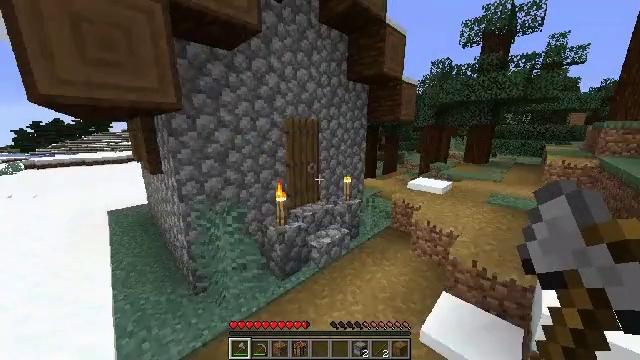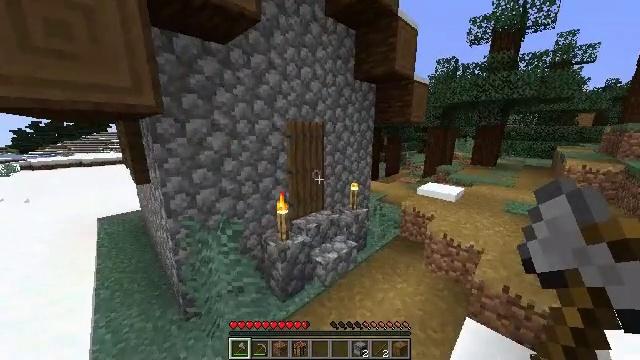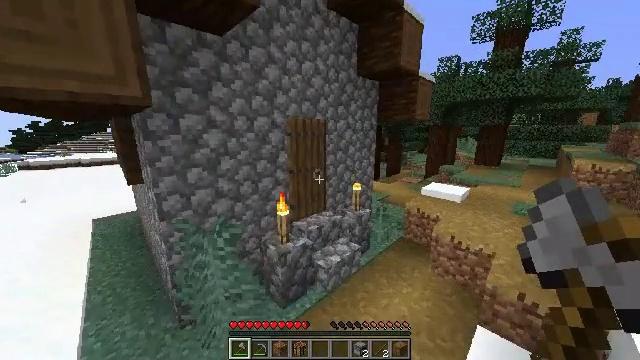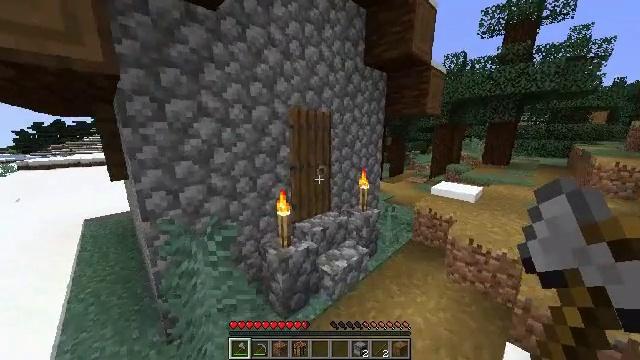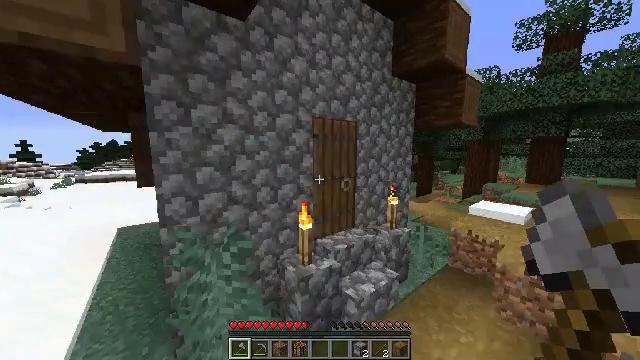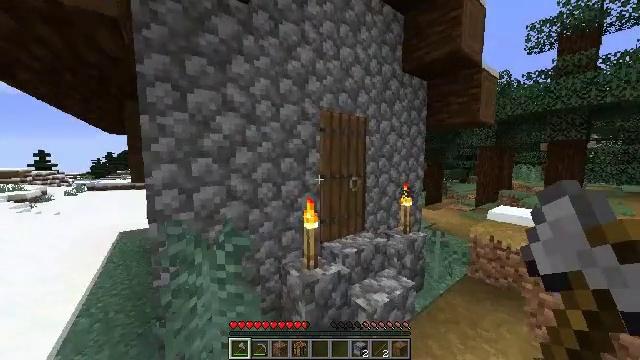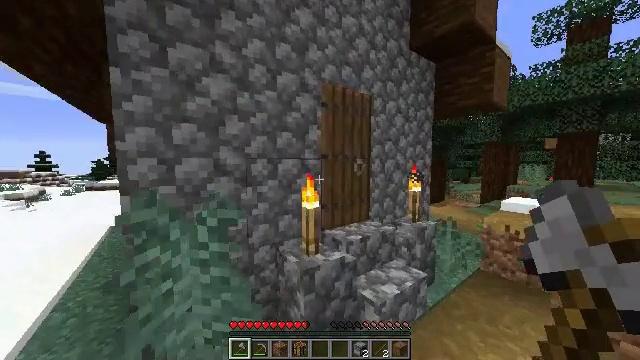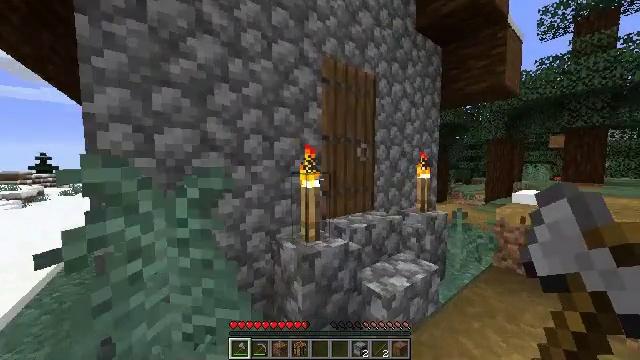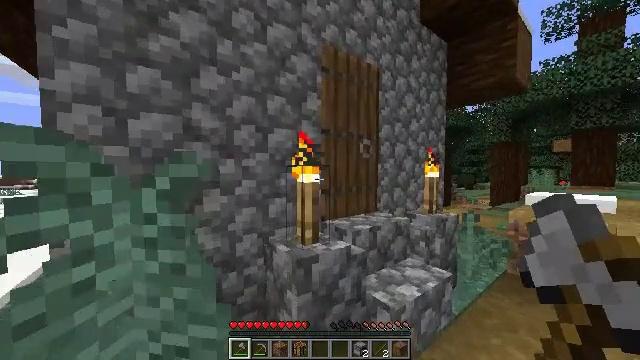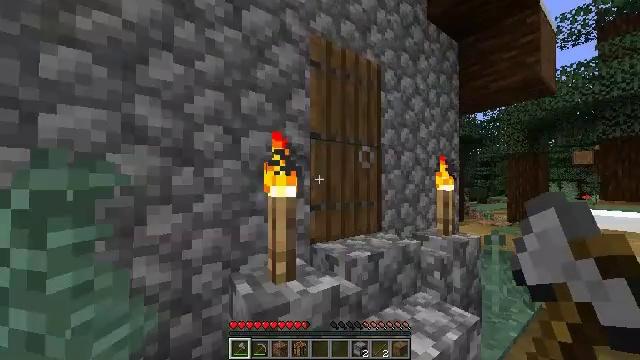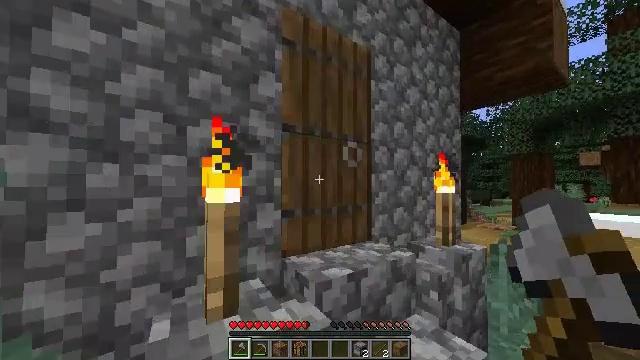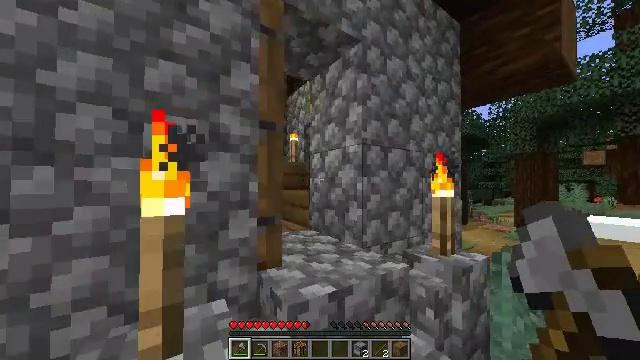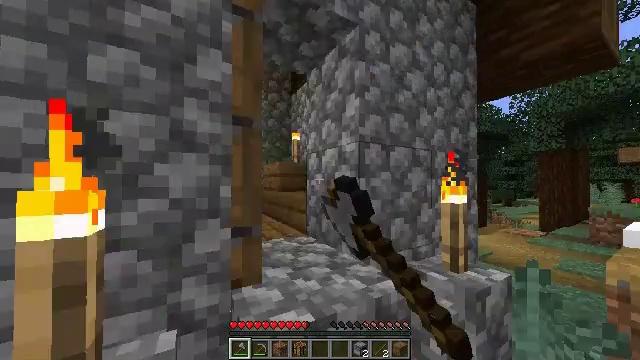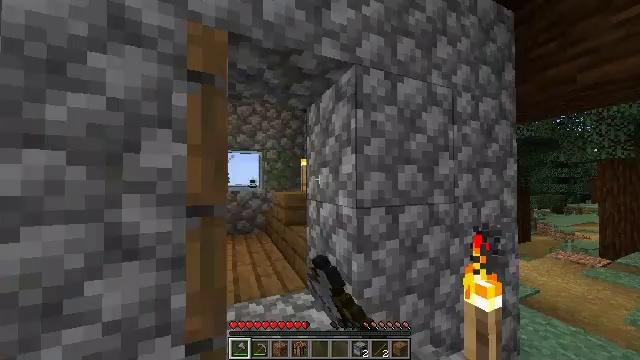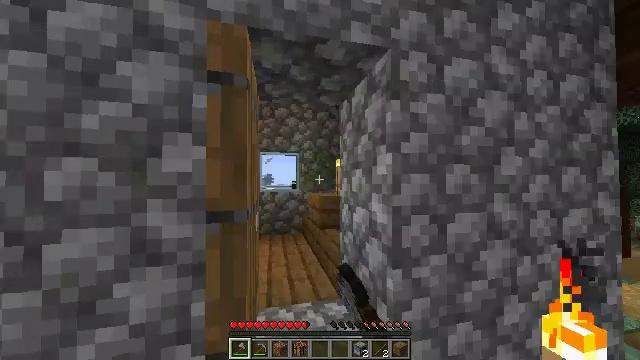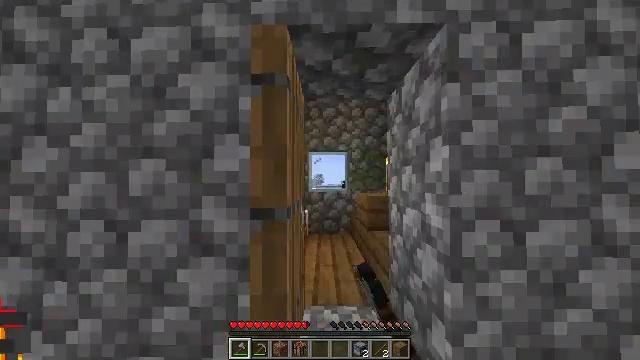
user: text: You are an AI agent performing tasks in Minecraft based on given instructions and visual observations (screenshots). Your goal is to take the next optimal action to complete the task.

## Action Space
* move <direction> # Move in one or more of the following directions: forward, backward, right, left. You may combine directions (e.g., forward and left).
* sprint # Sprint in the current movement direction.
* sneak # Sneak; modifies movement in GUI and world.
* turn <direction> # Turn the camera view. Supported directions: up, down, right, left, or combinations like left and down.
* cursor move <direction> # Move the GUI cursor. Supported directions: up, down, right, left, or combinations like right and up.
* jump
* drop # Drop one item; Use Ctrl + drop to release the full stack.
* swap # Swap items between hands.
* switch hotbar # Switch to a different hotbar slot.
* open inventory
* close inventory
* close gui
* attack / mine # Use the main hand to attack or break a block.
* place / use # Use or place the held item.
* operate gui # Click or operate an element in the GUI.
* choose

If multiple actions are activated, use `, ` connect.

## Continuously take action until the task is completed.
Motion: motion action
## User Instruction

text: Collect books by breaking the bookshelf.
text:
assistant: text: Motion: move forward, sprint, jump
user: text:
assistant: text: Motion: move forward, sprint, jump
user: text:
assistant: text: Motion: move forward, sprint
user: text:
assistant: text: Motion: move forward, sprint, turn left and up
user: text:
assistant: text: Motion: move forward, sprint, turn left and up
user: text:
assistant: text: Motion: move forward, sprint
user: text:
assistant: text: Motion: move forward and move right, sprint
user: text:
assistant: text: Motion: move forward and move right, sprint, turn up
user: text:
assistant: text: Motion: move forward and move right, sprint, turn left and up
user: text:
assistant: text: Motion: move forward and move right, sprint
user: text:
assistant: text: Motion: move forward and move right, sprint, use / place
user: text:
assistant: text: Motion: move forward and move right, sprint, turn left, use / place
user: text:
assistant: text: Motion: move forward and move right, sprint, turn left, use / place
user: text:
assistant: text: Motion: move forward, sprint, turn left
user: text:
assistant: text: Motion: move forward, sprint, turn left
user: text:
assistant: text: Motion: move forward, sprint, turn left
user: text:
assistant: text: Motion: move forward, sprint, turn left
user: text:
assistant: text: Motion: move forward, sprint
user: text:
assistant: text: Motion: move forward, sprint, turn left and down
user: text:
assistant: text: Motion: move forward, sprint, turn down
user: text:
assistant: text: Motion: move forward, sprint, turn down
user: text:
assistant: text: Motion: move forward, sprint, turn down
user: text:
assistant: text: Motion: move forward, sprint, turn down
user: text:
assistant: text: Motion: move forward and move right, turn right and down
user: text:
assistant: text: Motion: move forward and move right, turn down
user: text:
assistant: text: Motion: move forward and move right, turn left and down
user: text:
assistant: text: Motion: move forward and move right, turn left and down
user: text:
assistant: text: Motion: move forward, turn left and down, use / place
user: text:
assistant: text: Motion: move forward, turn left and down, use / place
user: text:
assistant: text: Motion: turn left, use / place